Question: I have an ImageView, it shows an image from resource.
ImageView's widht is fixed (60dp). Height is set as wrap_content.
The image is resized to fit to this width (saving aspect ration - this is perfect)
The problem is that android sets actual height to the image's heights before resizing. But I want this image to have exactly 60dp in width and height should be equal to image's height after resizing.
Here is layout
'''
<?xml version="1.0" encoding="utf-8"?>
<LinearLayout xmlns:android="http://schemas.android.com/apk/res/android"
android:orientation="vertical"
android:layout_width="fill_parent"
android:layout_height="fill_parent">
<ImageView
android:layout_width="60dp"
android:layout_height="wrap_content"
android:src="@drawable/sample"
android:background="#F0F0"/>
</LinearLayout>
'''

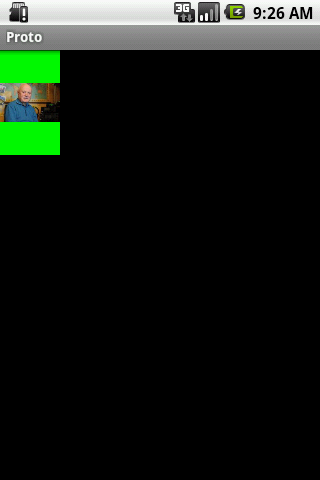
Answer: try android:adjustViewBounds="true"